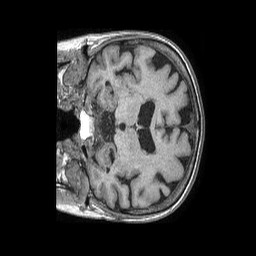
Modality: T1w
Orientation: coronal
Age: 82
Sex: female
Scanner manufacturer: philips
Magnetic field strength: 1.5 T
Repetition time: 0.007748 s
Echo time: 0.003597 s